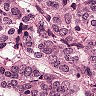
Metastatic tissue present: yes